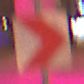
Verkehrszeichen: RichtungstafelnInKurvenKleinLinks
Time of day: Night
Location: Outdoor (Urban)
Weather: Overcast
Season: Winter
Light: Artificial